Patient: sex M, age 40
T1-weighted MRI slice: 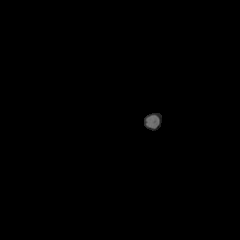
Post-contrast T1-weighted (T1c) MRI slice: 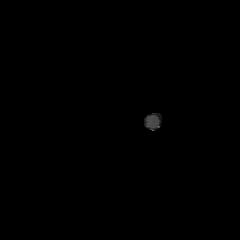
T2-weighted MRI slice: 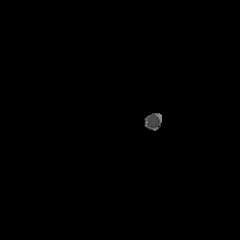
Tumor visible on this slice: no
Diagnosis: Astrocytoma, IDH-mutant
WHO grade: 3